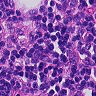
Metastatic tissue present: no